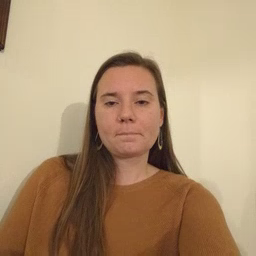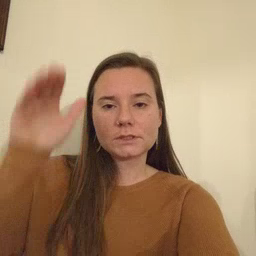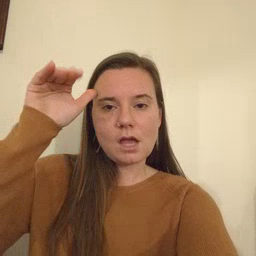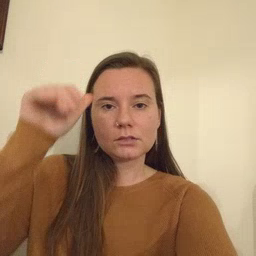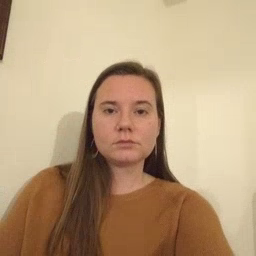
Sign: donkey